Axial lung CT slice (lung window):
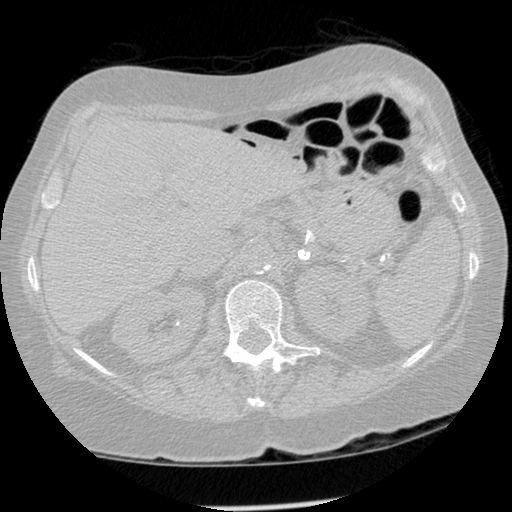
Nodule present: no